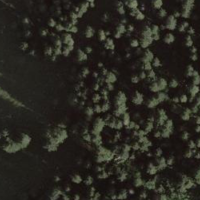
EUNIS habitat code: 43
Species observed at this site:
Bistorta vivipara